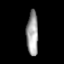
Tissue: prostate
Cell type: T cells
Senescence score: 0.7889
Nuclear area (px): 512
Mean DAPI intensity: 157.611